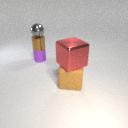
small purple rubber cylinder below small gray metal sphere